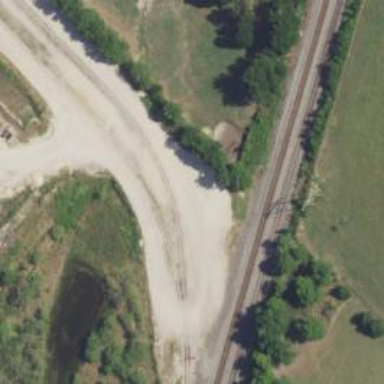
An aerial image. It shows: Railway spur service.